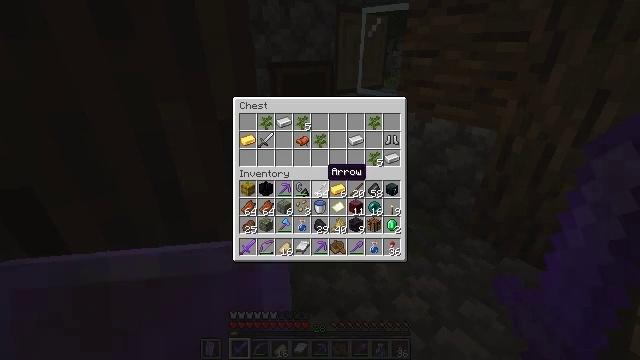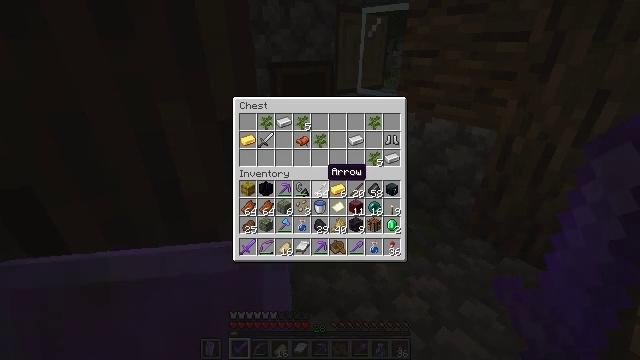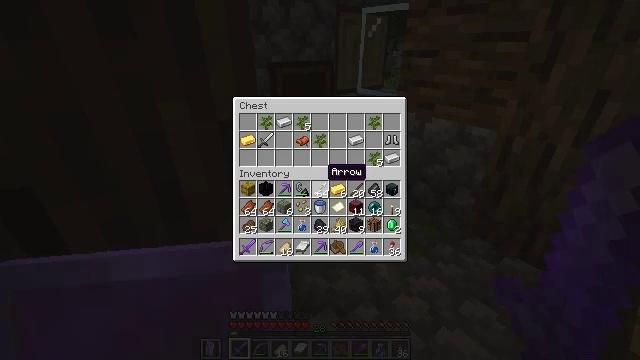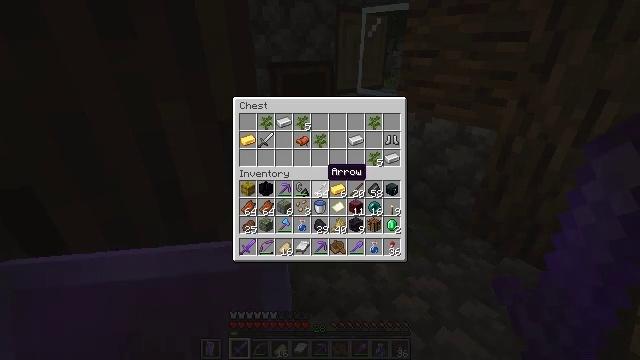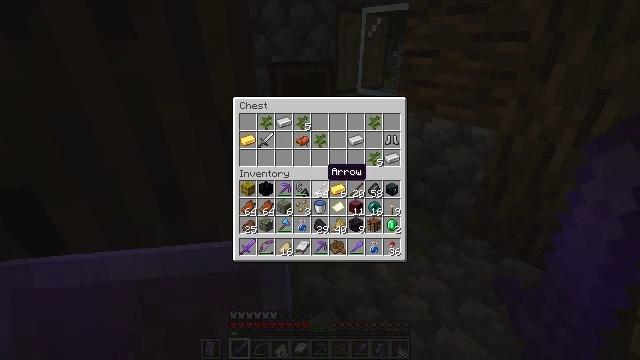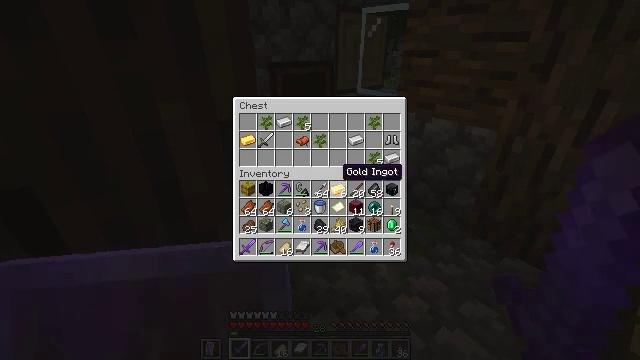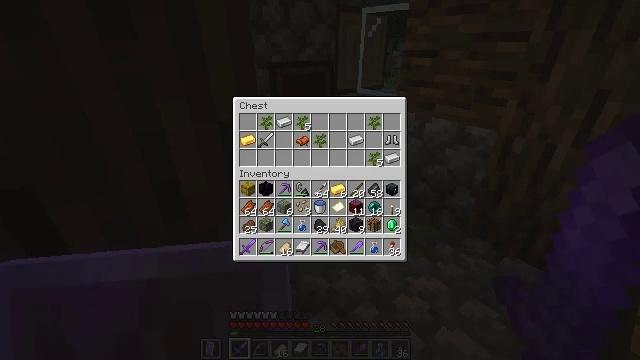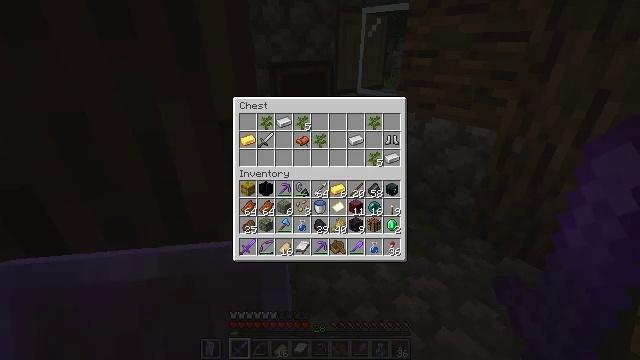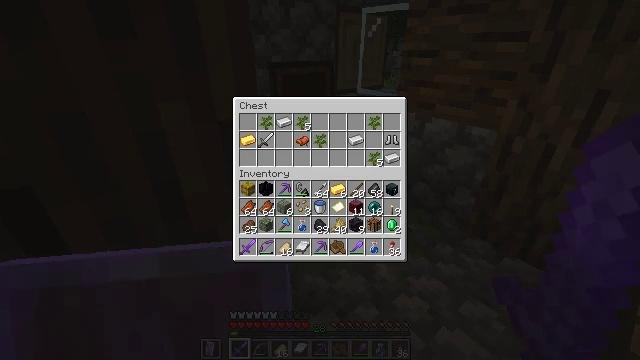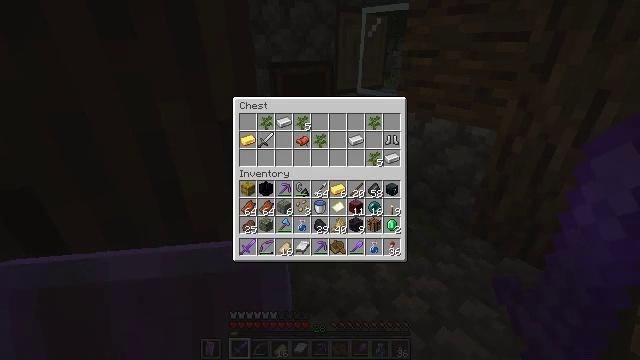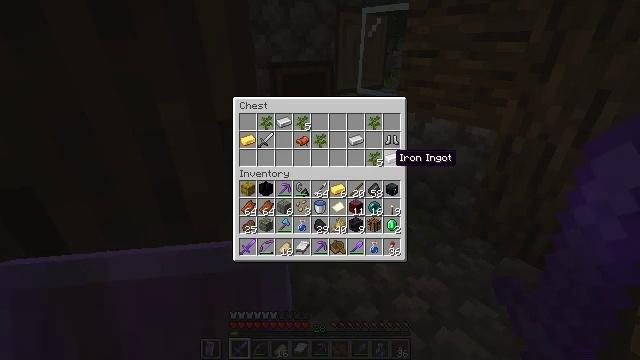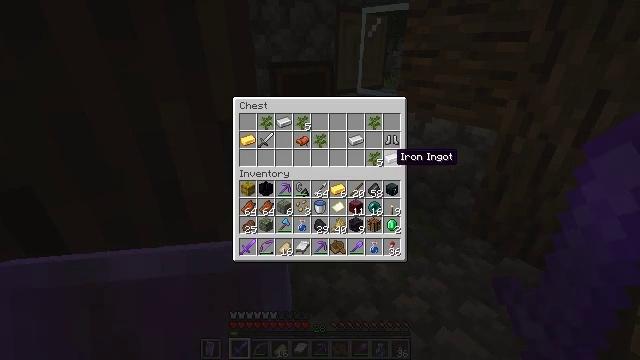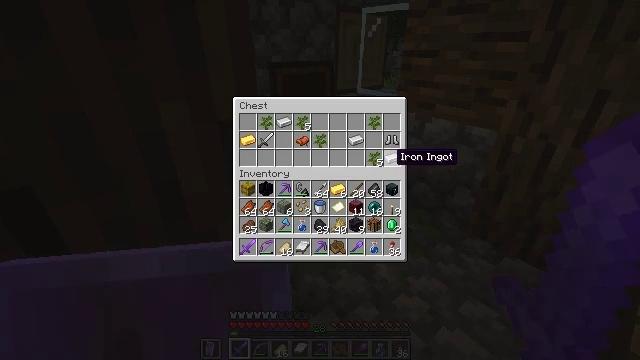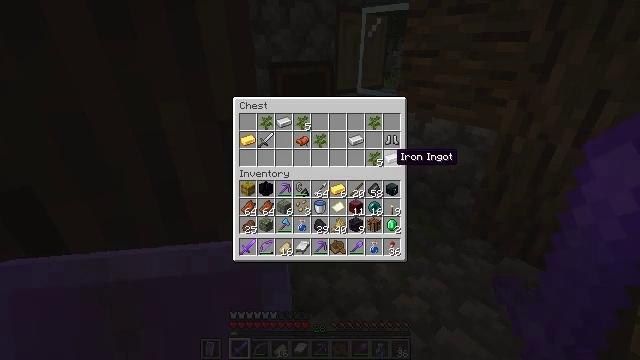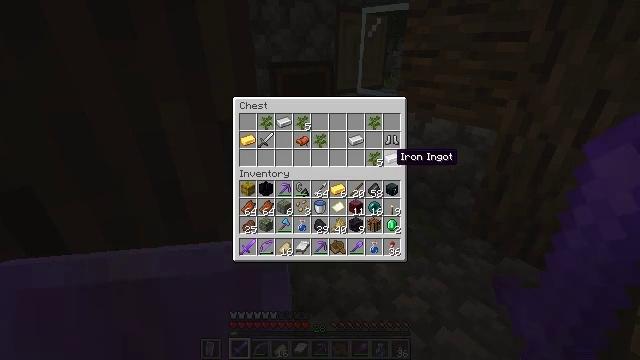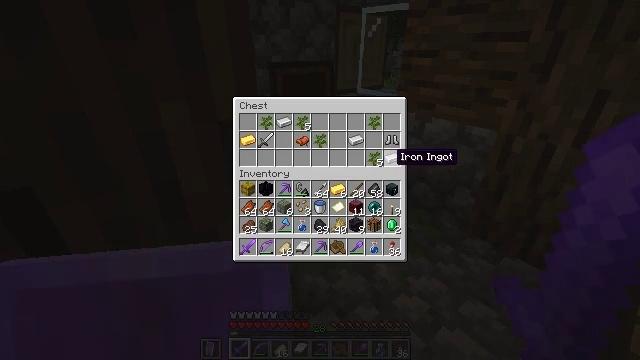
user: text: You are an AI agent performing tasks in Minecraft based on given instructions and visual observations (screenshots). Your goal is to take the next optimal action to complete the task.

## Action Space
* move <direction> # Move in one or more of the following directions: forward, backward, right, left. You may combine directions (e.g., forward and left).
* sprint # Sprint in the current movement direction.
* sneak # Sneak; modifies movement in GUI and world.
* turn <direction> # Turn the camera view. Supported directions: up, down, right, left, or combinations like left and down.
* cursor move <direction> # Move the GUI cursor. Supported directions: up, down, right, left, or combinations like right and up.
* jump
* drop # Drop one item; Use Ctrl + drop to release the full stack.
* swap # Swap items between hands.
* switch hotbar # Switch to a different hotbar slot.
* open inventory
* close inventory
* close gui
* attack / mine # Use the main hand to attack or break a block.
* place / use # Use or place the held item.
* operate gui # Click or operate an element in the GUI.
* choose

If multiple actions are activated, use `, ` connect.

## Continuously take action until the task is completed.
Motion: motion action
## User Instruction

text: Mine oak leaves.
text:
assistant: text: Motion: no_op
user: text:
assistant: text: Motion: no_op
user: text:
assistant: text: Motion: no_op
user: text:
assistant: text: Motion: no_op
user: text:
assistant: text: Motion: turn right
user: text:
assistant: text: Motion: turn right
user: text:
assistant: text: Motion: turn right
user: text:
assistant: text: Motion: turn right
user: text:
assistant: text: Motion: no_op
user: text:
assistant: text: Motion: no_op
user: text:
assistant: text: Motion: no_op
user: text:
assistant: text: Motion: no_op
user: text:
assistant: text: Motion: no_op
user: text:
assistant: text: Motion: sneak
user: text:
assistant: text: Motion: sneak
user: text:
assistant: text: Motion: sneak
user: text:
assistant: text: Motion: sneak
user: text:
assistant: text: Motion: sneak
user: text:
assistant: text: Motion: sneak
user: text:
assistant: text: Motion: sneak
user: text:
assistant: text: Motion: sneak
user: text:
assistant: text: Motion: sneak
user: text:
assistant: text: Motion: sneak
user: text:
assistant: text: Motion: sneak
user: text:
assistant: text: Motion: sneak
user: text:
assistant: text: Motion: sneak
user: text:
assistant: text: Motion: no_op
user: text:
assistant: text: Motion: turn left
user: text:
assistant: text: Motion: turn left
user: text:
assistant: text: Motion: turn left